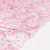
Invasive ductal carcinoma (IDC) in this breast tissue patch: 0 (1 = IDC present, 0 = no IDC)